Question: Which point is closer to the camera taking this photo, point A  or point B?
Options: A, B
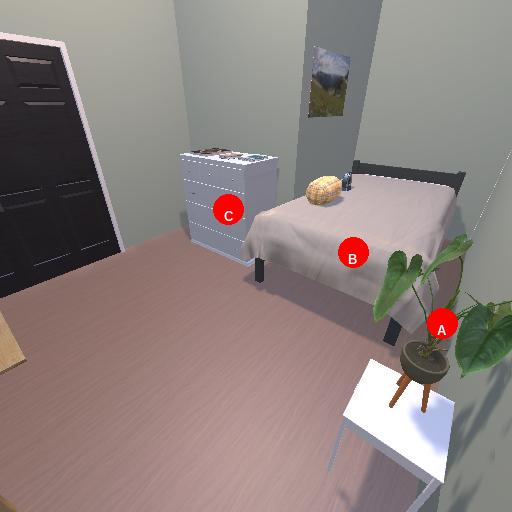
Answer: A